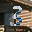
Label: 3